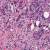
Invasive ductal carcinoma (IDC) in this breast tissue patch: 1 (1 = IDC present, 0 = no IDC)